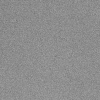
Atmospheric dust classification: dusty